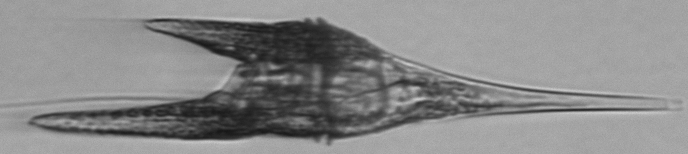
Label: Tripos_furca